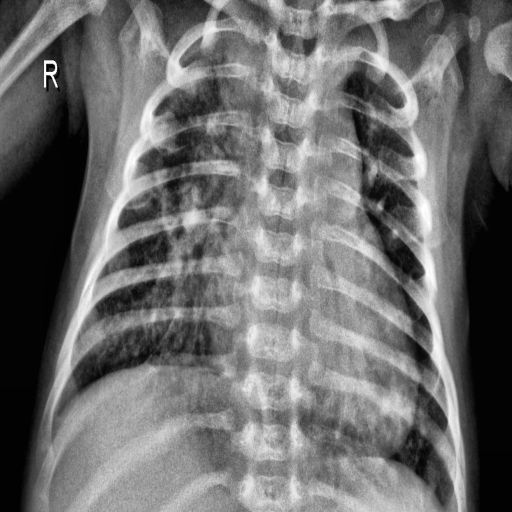
Finding: PNEUMONIA